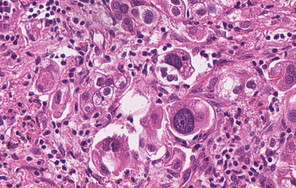
Tumor epithelial tissue: yes
Tumor-associated stroma tissue: yes
Normal tissue: no